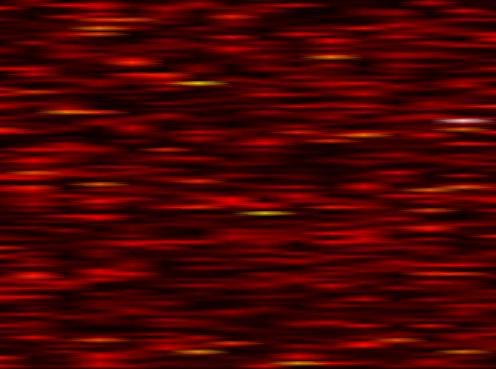
Label: FBMC